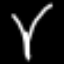
Label: line